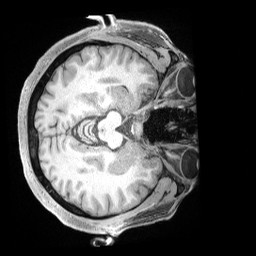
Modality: T1w
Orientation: axial
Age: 41
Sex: male
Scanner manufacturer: siemens
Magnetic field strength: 3 T
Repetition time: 2 s
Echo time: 0.00211 s